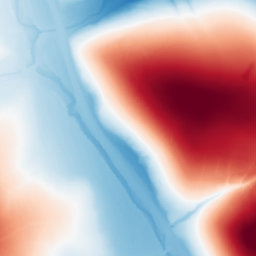
Category: trend_removal
Decomposition family: polynomial_high
Decomposition parameters: degree: 4
Upsampling method: fft_zeropad
Upsampling parameters: scale: 4
Upsampling scale: 4